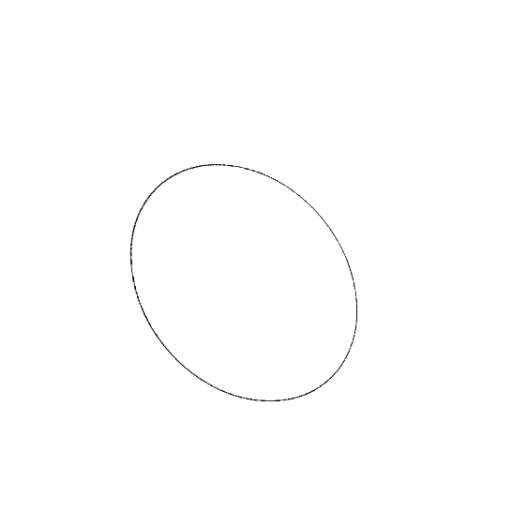
Crossing number: 0